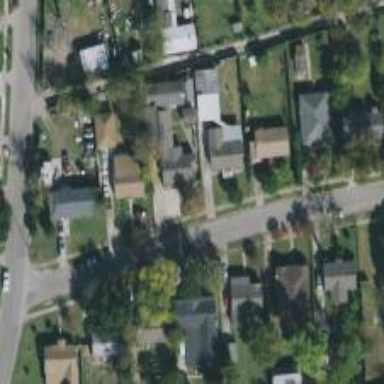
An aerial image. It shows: Residential road with separate sidewalk.